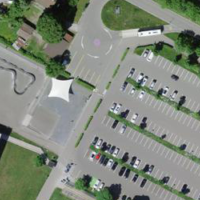
EUNIS habitat code: 53
Species observed at this site:
Salvia pratensis